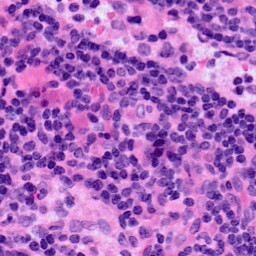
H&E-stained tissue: LymphNode